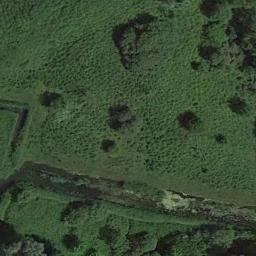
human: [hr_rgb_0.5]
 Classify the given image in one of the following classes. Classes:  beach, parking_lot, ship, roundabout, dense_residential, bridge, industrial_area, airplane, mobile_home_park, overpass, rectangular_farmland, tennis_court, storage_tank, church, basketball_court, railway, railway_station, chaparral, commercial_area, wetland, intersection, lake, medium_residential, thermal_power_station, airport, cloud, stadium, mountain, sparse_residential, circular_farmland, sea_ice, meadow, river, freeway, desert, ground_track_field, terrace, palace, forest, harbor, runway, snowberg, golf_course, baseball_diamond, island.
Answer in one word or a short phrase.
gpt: meadow